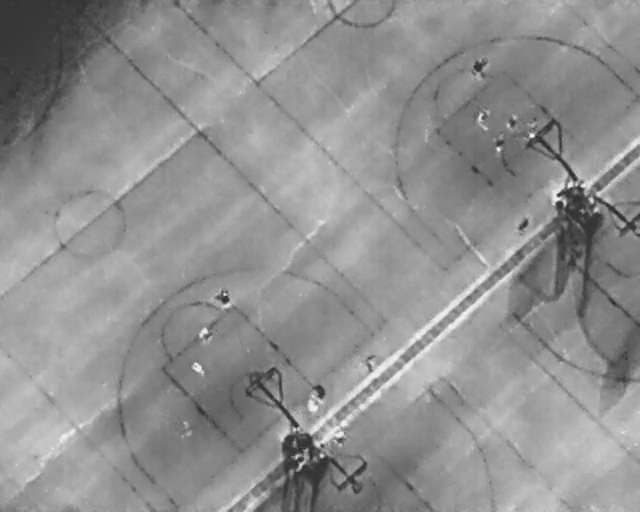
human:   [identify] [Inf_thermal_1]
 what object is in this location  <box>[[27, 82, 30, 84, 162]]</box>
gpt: <ref>1 medium person at the bottom left</ref>

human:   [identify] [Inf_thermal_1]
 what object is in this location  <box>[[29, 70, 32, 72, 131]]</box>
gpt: <ref>1 small person at the bottom</ref>

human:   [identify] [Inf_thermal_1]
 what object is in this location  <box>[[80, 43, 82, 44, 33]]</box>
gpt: <ref>1 small person at the right</ref>